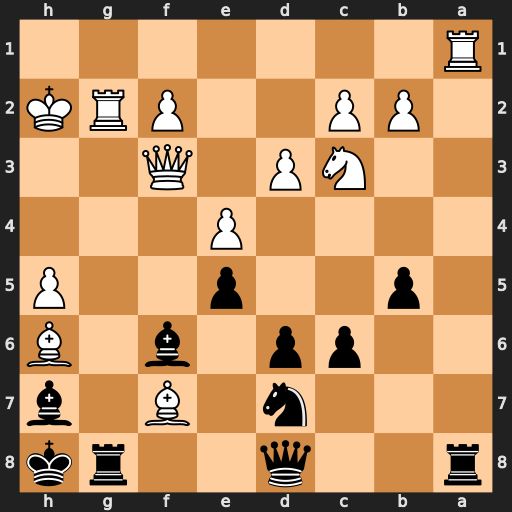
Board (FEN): r2q2rk/3n1B1b/2pp1b1B/1p2p2P/4P3/2NP1Q2/1PP2PRK/R7
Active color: b
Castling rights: -
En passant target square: -
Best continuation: Rxg2+ Kxg2 Rxa1